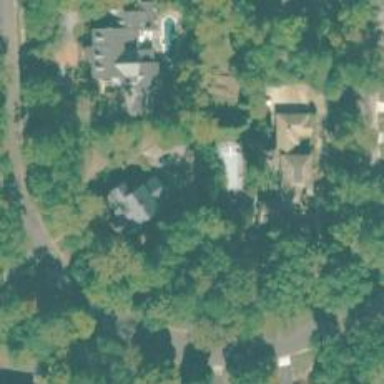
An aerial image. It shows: Driveway leading to service road.